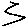
Label: zigzag